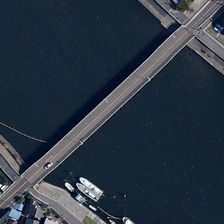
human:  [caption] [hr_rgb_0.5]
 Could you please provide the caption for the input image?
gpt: a bridge is over a river with several buildings and boats near it .

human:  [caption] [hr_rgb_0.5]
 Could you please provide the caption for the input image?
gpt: a bridge is over a river with several buildings and boats near it .

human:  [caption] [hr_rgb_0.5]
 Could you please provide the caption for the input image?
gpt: a bridge is over a river with several buildings and boats near it .

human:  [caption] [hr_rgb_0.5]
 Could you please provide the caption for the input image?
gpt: a bridge is over a river with several buildings and boats near it .

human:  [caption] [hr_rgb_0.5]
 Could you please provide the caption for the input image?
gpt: a bridge is over a river with several buildings and boats near it .